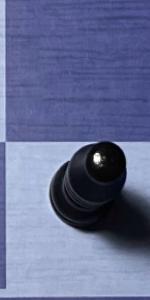
Label: Bishop_Black